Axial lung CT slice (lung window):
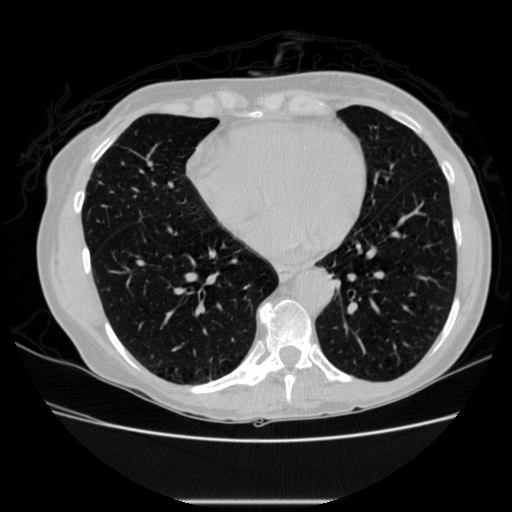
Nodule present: no